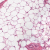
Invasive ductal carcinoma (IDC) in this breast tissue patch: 0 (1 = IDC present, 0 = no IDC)